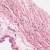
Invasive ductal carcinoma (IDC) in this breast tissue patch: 0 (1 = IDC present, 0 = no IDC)